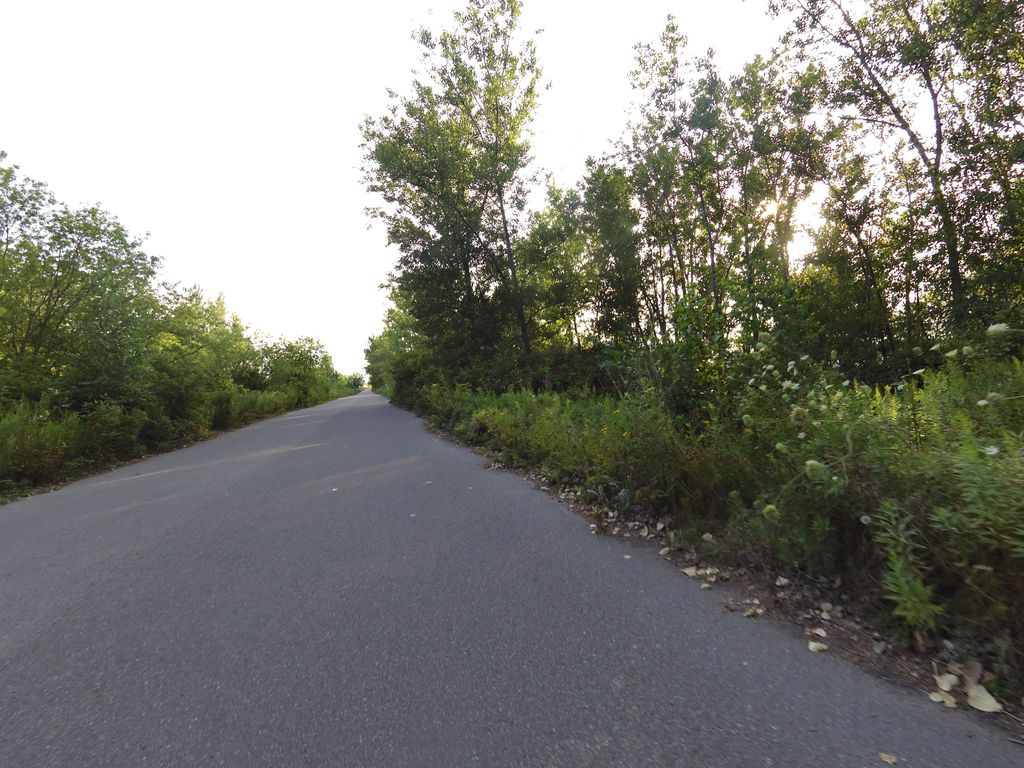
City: toronto